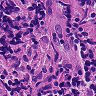
Metastatic tissue present: no